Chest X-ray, AP view. Patient: 63 years old, sex M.
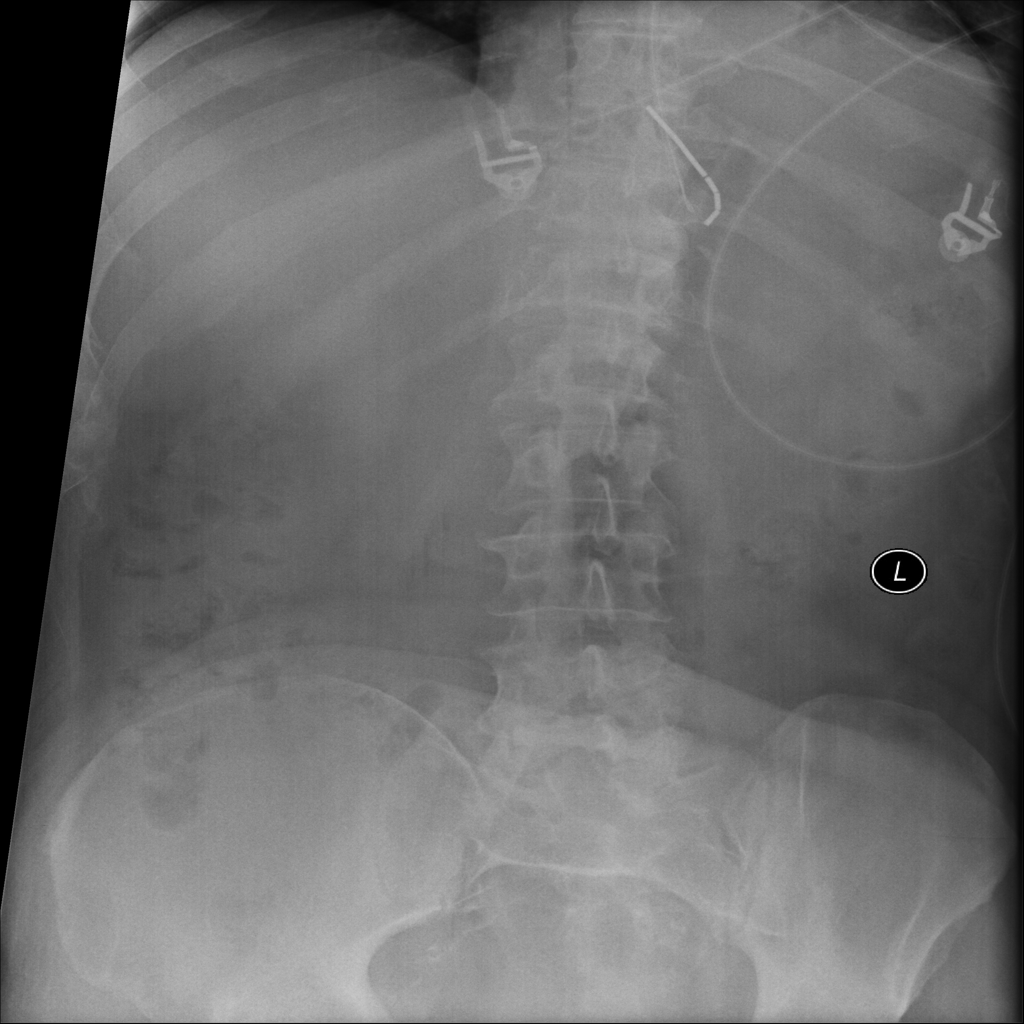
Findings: No Finding